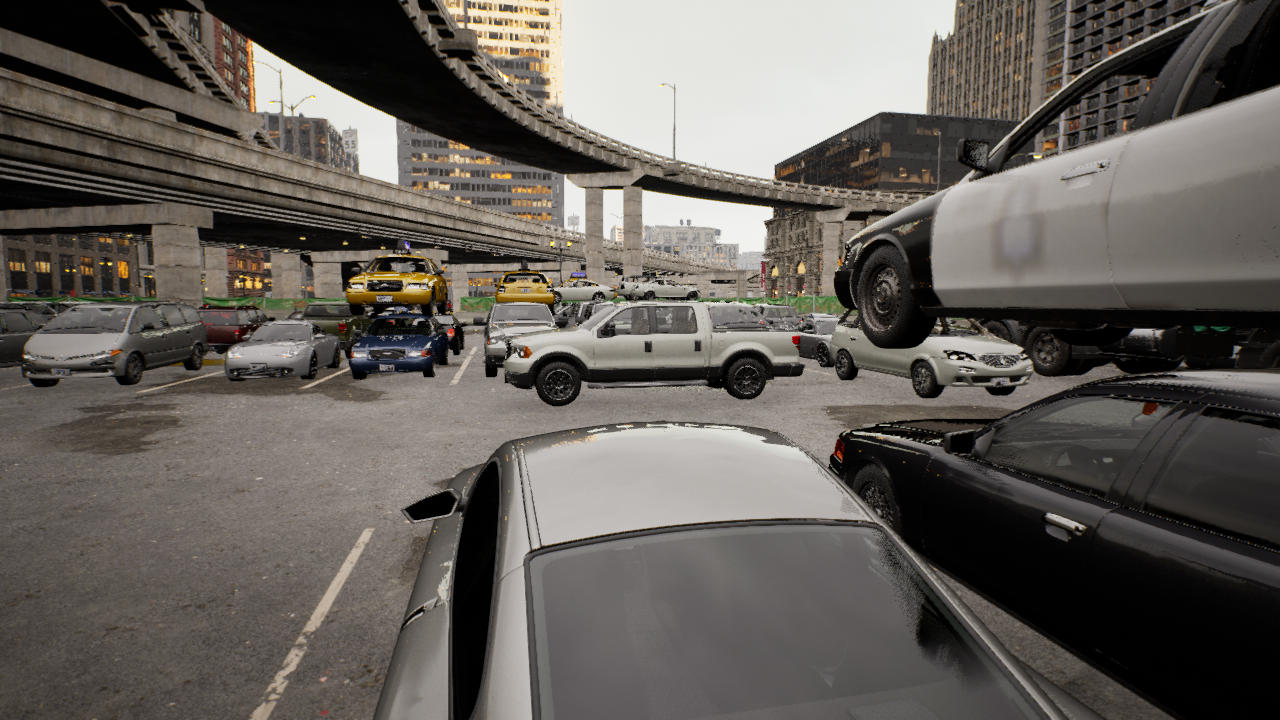
Venue: arterial
Lighting: golden hour
Vehicle rig: pickup